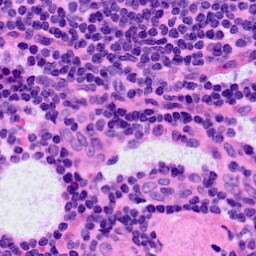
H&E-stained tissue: LymphNode